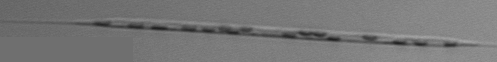
Label: Rhizosolenia